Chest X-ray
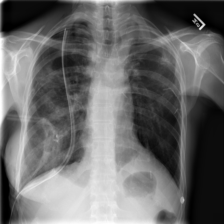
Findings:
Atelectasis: negative
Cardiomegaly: negative
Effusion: negative
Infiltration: negative
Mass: negative
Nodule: negative
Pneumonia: negative
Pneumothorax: positive
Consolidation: negative
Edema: negative
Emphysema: negative
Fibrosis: negative
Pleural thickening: negative
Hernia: negative